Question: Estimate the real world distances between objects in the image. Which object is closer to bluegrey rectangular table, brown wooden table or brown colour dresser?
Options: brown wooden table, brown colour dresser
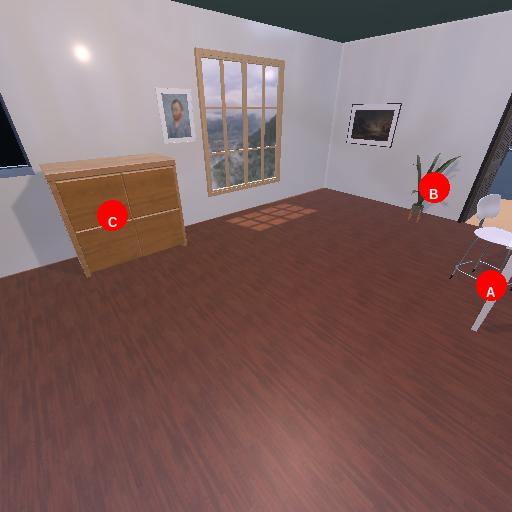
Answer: brown wooden table